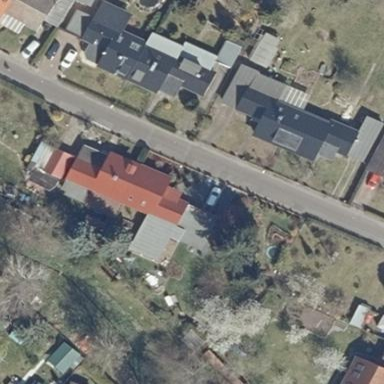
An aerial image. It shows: Semi-detached house with gabled roof.